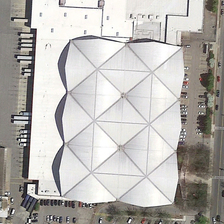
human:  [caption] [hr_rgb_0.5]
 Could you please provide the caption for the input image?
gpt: a large white building is near a road and two parking lots .

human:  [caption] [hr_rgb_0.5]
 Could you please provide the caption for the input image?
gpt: a large white building is near a road and two parking lots .

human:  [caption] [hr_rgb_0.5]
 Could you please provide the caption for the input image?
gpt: a large white building is near a road and two parking lots .

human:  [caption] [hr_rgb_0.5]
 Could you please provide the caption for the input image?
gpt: a large white building is near a road and two parking lots .

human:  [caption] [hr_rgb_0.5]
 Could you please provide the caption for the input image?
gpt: a large white building is near a road and two parking lots .